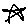
Label: star